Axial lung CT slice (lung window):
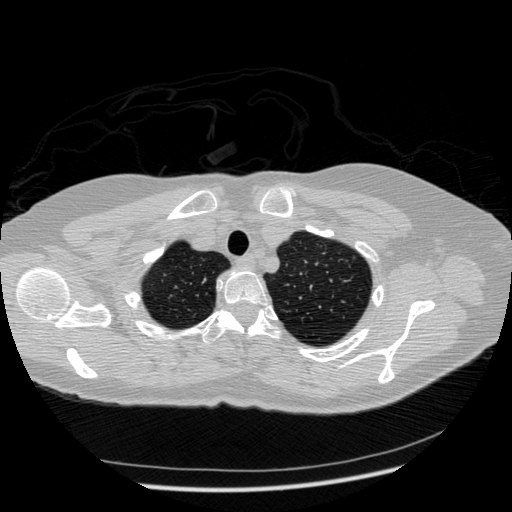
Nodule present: no